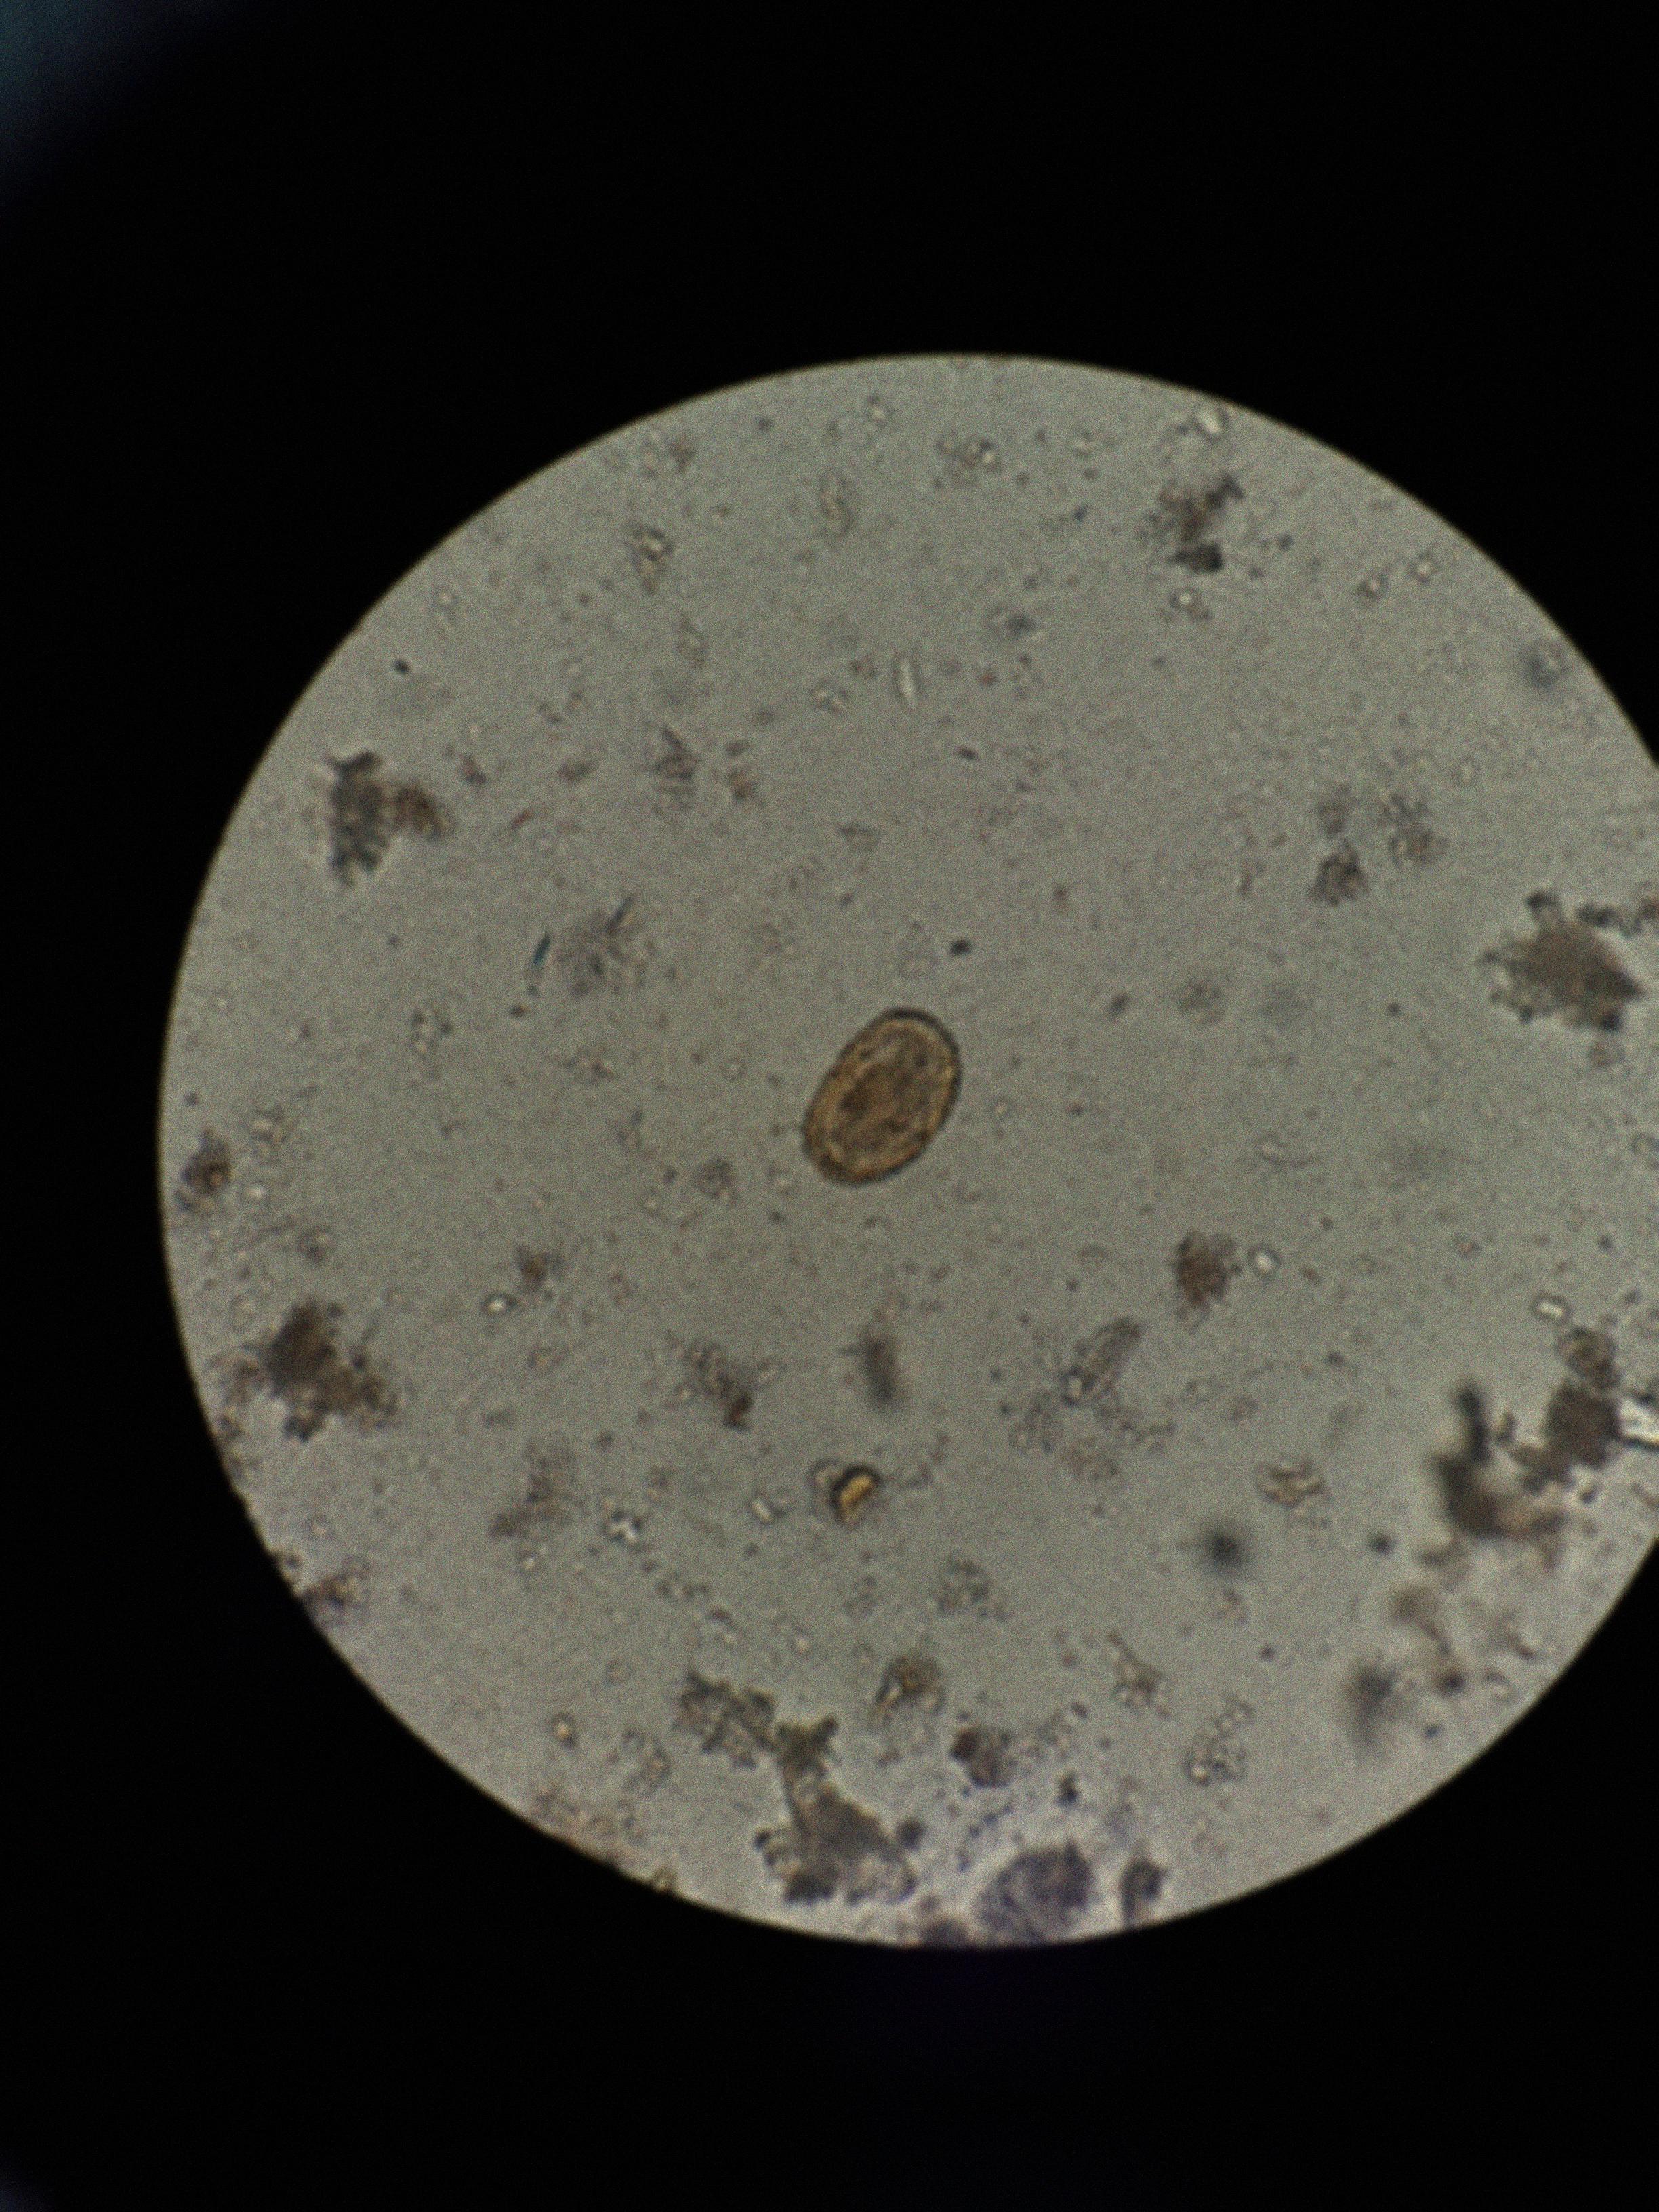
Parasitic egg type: Ascaris lumbricoides